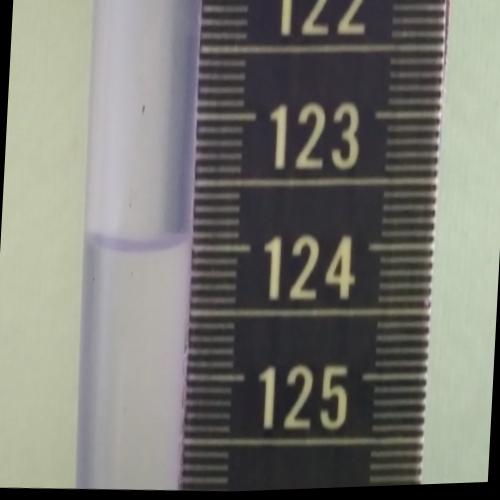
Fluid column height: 124.0 cm